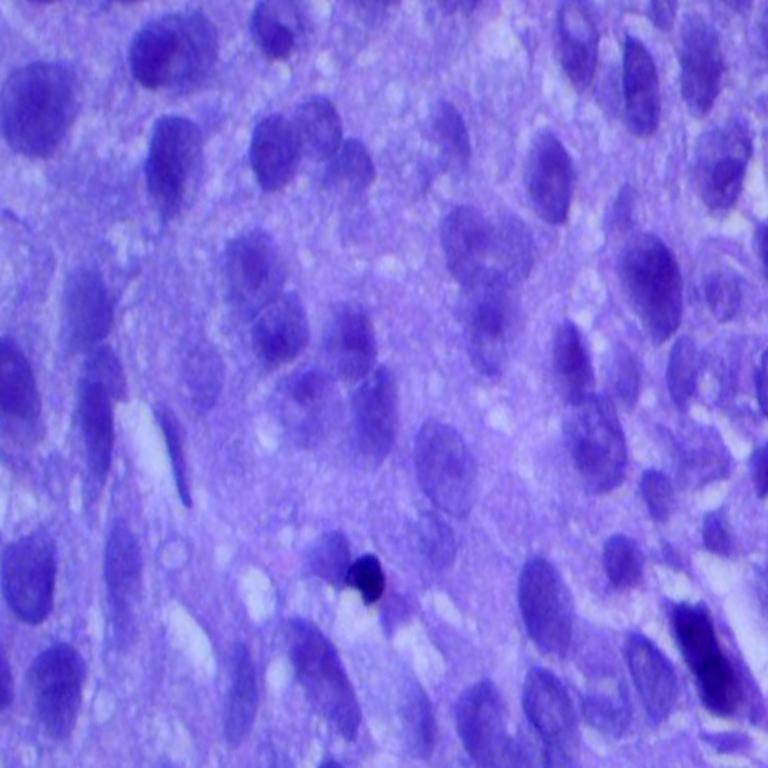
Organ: lung
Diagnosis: squamous carcinomas